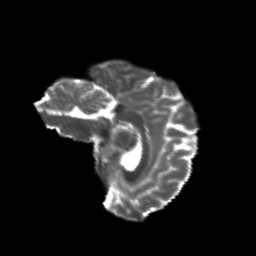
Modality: T2w
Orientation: sagittal
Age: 22
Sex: female
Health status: healthy
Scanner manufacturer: philips
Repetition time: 7.393 s
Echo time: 0.08599 s